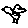
Label: bird